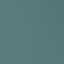
Label: SeaLake